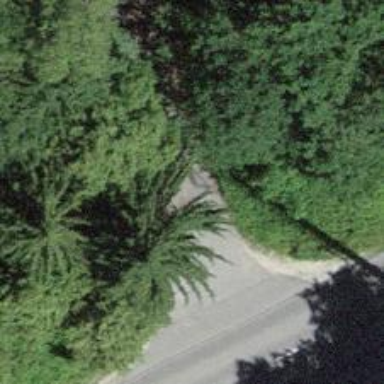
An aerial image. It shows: Bollard barrier.